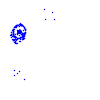
Particle: proton